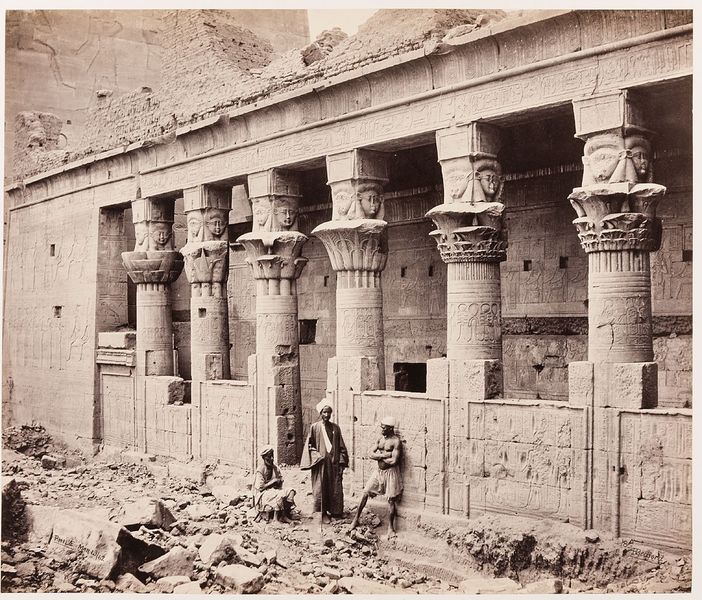
Künstler: Francis Bedford
Standort: Hamburg
Institution: Museum für Kunst und Gewerbe Hamburg
Schlagwörter: foto, fotografie, photographie, kolonnade, religion, photo, karton, tempel, albumin, lichtbild, isis, reisefotografie, historische, schwarzweißpositivverfahren, silbersalzverfahren, schwarzweißfotografie, gebäude, örtlichkeit, straße, stätte, reisephotographie, albuminpapier, philae, göttin